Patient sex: F
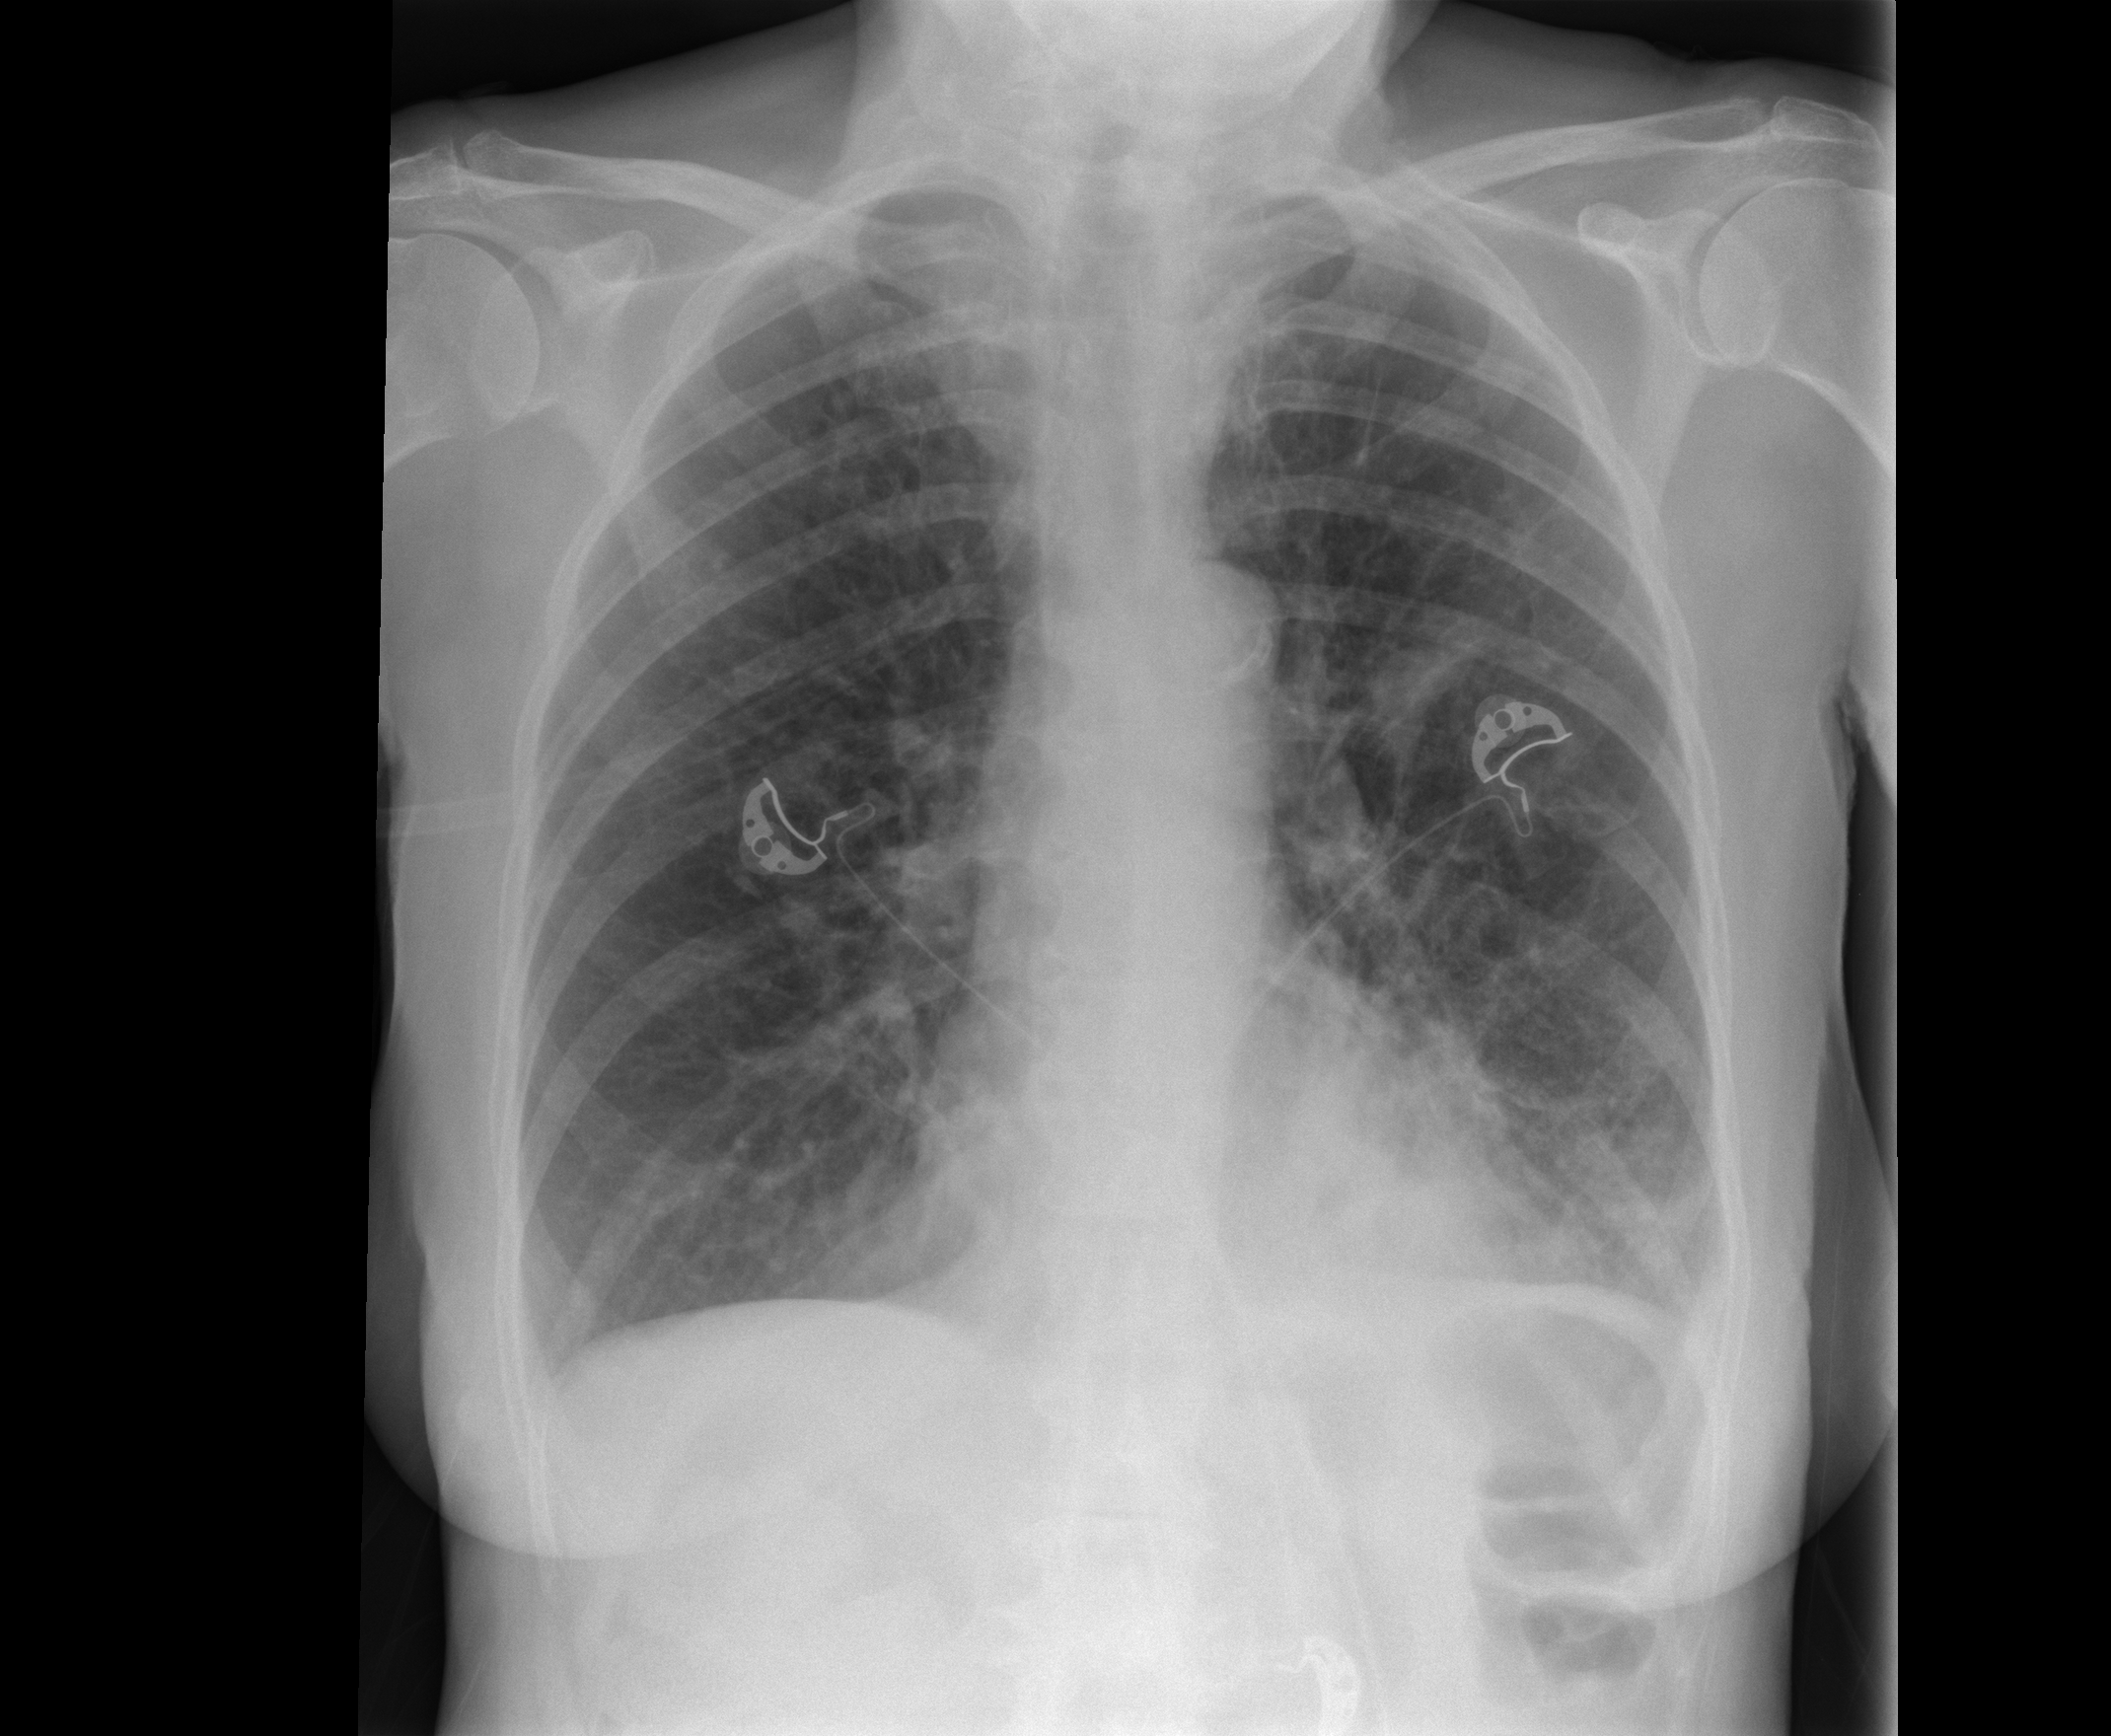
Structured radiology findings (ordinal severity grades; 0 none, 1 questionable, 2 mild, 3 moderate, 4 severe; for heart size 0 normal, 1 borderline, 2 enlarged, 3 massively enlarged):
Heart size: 0
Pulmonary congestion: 0
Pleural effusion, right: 0
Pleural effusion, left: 0
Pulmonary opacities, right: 1
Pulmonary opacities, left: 1
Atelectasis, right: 0
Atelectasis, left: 0